Question: Im using morris.js to plot some stats over time on a graph.
'''
$(document).ready(function() {
if($('#time-graph').length) {
var week_data = <?php echo($stat_array)?>;
Morris.Line({
element : 'time-graph',
data : week_data,
xkey : 'period',
ykeys : 'temp_avg',
labels : ['temp_avg','temp_avg'],
events : ['2014-06-01 00:00:01', '2014-6-30 23:55:55'],
ymin : -1.0,
ymax : 50.0
});
}
'''
$stat_array contains a json string, that is formatted in the following way, retrieved earlier in the application
'''
[{"period":"2014-06-24 18:37:44","temp_avg":"46.845"},{"period":"2014-06-24 18:38:01","temp_avg":"47.28"},{"period":"2014-06-24 18:40:01","temp_avg":"47.185"},{"period":"2014-06-24 18:42:01","temp_avg":"47.4675"},{"period":"2014-06-24 18:44:01","temp_avg":"47.3125"},{"period":"2014-06-24 18:46:01","temp_avg":"48"},{"period":"2014-06-24 18:48:01","temp_avg":"47.2175"},{"period":"2014-06-24 18:50:01","temp_avg":"48"},{"period":"2014-06-24 18:52:01","temp_avg":"48.095"}];
'''
But the graph is not formatting correctly as shown bellow

if any one can point me where i'm going wrong would be great :D
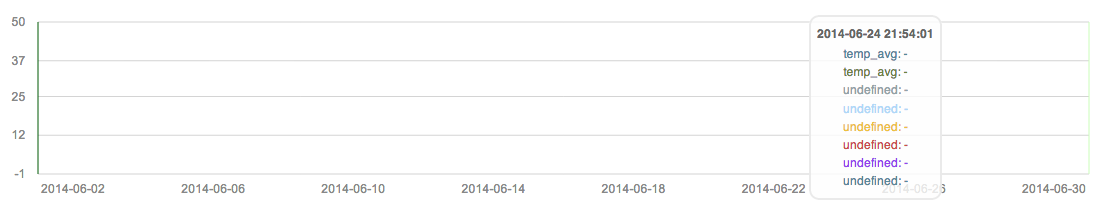
Answer: Actually, you're just missing a couple of things, first off, remove the ';' semi-colon on your object.
Second, which I don't know if it's a typo, but you missed the closing on '$(document).ready({});'.
Finally, dont be surprised if your data is cluttered on one particular area, as your data seems to be on '2014-06-24 18:MM:SS' differences only. I just adjusted the range to you would see the line graph clearly. <URL>
Example:
'''
<?php $stat_array = '[{"period":"2014-06-24 18:37:44","temp_avg":"46.845"},{"period":"2014-06-24 18:38:01","temp_avg":"47.28"},{"period":"2014-06-24 18:40:01","temp_avg":"47.185"},{"period":"2014-06-24 18:42:01","temp_avg":"47.4675"},{"period":"2014-06-24 18:44:01","temp_avg":"47.3125"},{"period":"2014-06-24 18:46:01","temp_avg":"48"},{"period":"2014-06-24 18:48:01","temp_avg":"47.2175"},{"period":"2014-06-24 18:50:01","temp_avg":"48"},{"period":"2014-06-24 18:52:01","temp_avg":"48.095"}]'; ?>
<div id="time-graph"></div>
<script src="//ajax.googleapis.com/ajax/libs/jquery/1.11.1/jquery.min.js"></script>
<script src="http://cdnjs.cloudflare.com/ajax/libs/raphael/2.1.0/raphael-min.js"></script>
<script src="http://cdn.oesmith.co.uk/morris-0.4.1.min.js"></script>
<script type="text/javascript">
$(document).ready(function(){
Morris.Line({
element: 'time-graph',
data: <?php echo $stat_array; ?>,
xkey: 'period',
ykeys: ['temp_avg'],
labels: ['temp_avg'],
events : ['2014-06-24 18:00:00', '2014-6-24 18:59:59'],
ymin : -1.0,
ymax : 50.0
});
});
</script>
'''